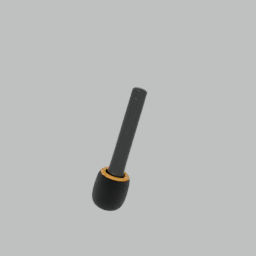
Label: electronics